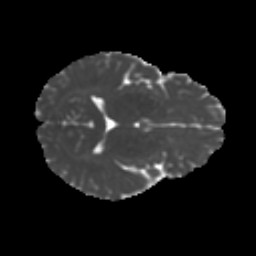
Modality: MD
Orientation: axial
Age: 25
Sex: female
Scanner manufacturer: ge
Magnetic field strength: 3 T
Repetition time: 7.8 s
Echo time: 0.0606 s